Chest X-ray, PA view. Patient: 63 years old, sex F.
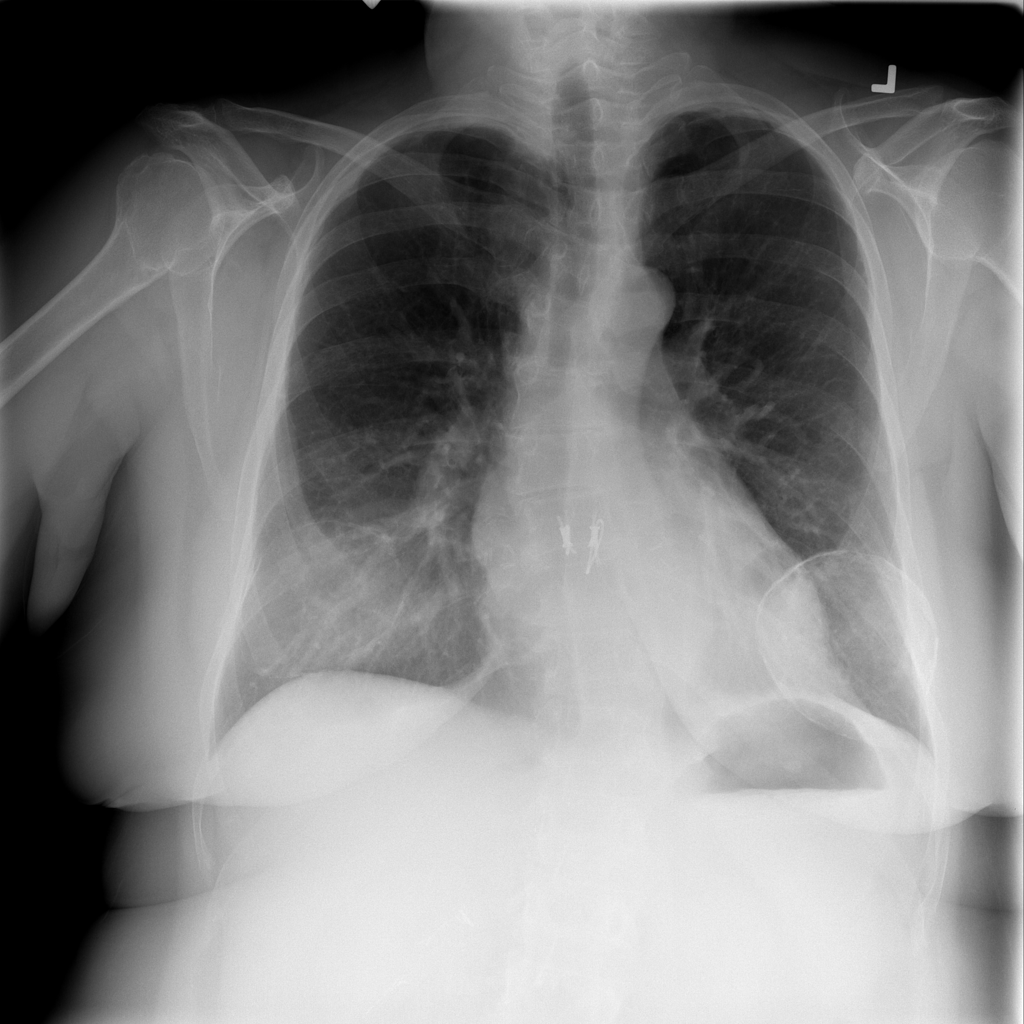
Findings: No Finding